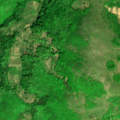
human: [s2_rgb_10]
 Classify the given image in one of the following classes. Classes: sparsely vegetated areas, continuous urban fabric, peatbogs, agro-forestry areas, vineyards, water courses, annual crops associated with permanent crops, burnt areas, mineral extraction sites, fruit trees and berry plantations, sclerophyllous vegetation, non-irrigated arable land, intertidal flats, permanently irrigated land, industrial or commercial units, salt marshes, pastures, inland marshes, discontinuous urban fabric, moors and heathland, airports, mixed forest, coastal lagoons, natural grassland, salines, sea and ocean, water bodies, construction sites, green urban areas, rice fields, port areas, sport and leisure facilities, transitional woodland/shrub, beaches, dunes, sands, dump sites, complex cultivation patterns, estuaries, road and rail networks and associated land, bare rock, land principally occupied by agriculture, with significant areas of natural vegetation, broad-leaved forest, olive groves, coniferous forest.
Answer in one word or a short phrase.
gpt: land principally occupied by agriculture, with significant areas of natural vegetation, broad-leaved forest, natural grassland, transitional woodland/shrub